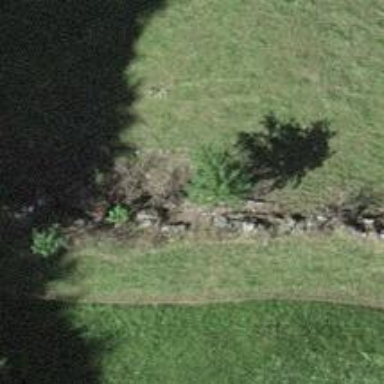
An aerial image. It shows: Wall made of dry stone.